Question: Given the following byobu (with tmux backend) status bar, how can the window activity notification colors be adjusted? Since they are currently the same as the "active" window, it is difficult to tell the difference.

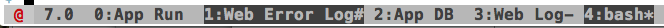
Answer: Sure! You can set it like this, in your '~/.byobu/.tmux.conf':
'''
set -g window-status-activity-bg red
'''
For a complete list of color options, refer to <URL>
<URL>